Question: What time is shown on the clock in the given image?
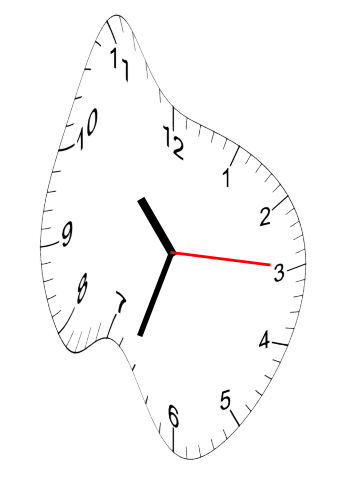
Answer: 10:33:15